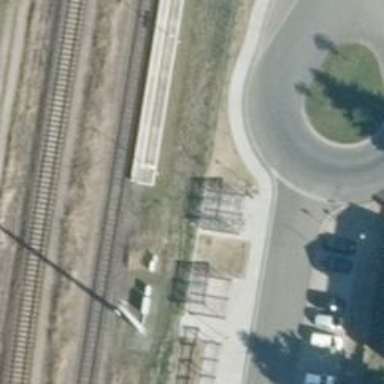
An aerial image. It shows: Platform edge at railway station.